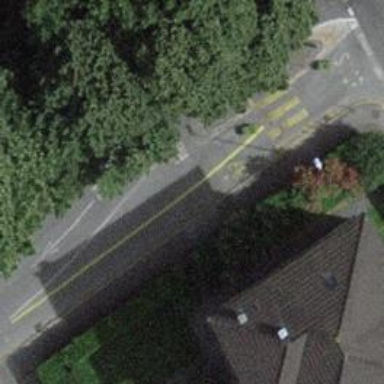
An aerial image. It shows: Asphalt residential road with opposite lane cycleway.